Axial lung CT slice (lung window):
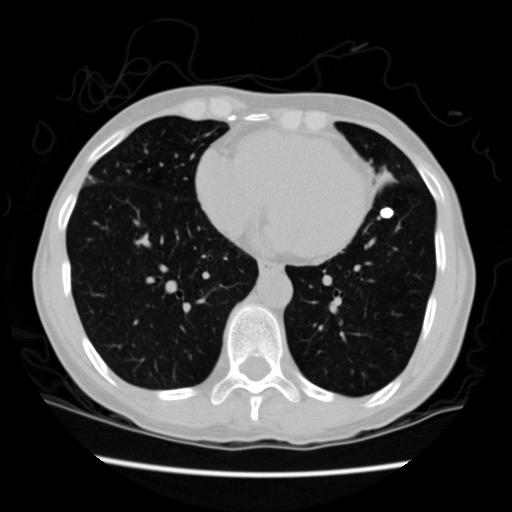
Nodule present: yes
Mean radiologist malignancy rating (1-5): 1.75